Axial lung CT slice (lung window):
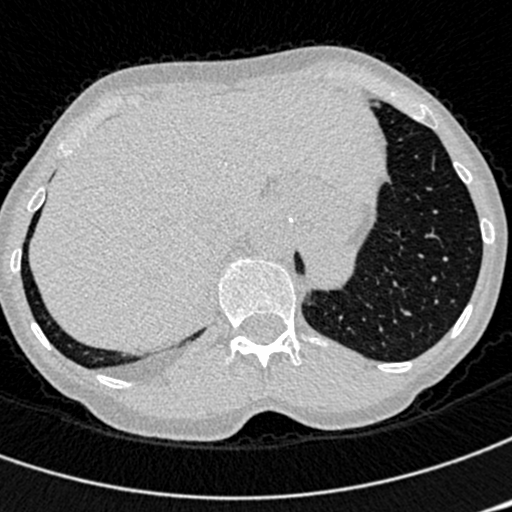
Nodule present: no